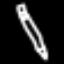
Label: pencil